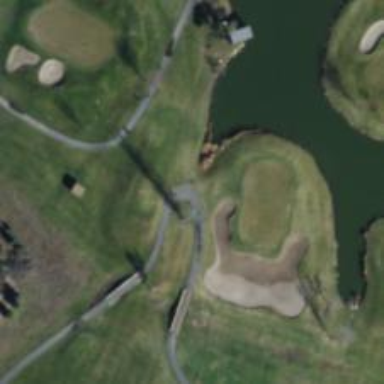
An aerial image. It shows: Path designated for golf carts.